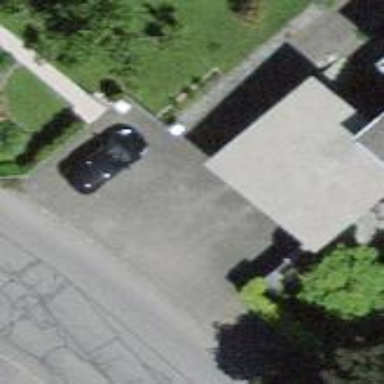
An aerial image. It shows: House with flat concrete roof.